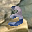
Label: 3